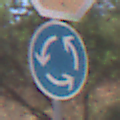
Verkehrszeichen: Kreisverkehr
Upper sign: Stop
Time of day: Midday
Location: Outdoor (RoadRail)
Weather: Clear
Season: NotSpecified
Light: Natural